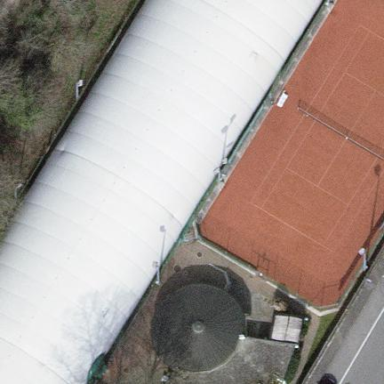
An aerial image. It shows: Sports centre dedicated to tennis.